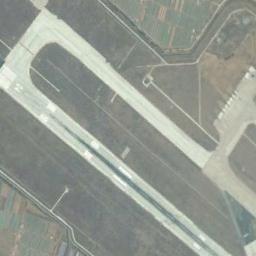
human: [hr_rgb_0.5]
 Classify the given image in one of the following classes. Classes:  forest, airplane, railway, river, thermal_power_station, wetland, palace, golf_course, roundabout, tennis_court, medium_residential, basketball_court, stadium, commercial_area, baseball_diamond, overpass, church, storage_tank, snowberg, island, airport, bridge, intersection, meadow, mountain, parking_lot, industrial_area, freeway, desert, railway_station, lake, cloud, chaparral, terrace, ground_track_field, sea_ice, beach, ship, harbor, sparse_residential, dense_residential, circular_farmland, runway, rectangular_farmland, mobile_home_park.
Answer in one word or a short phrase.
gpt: runway